Field crop: maize
Growth stage: 2
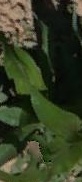
Species: maize